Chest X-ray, PA view. Patient: 78 years old, sex M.
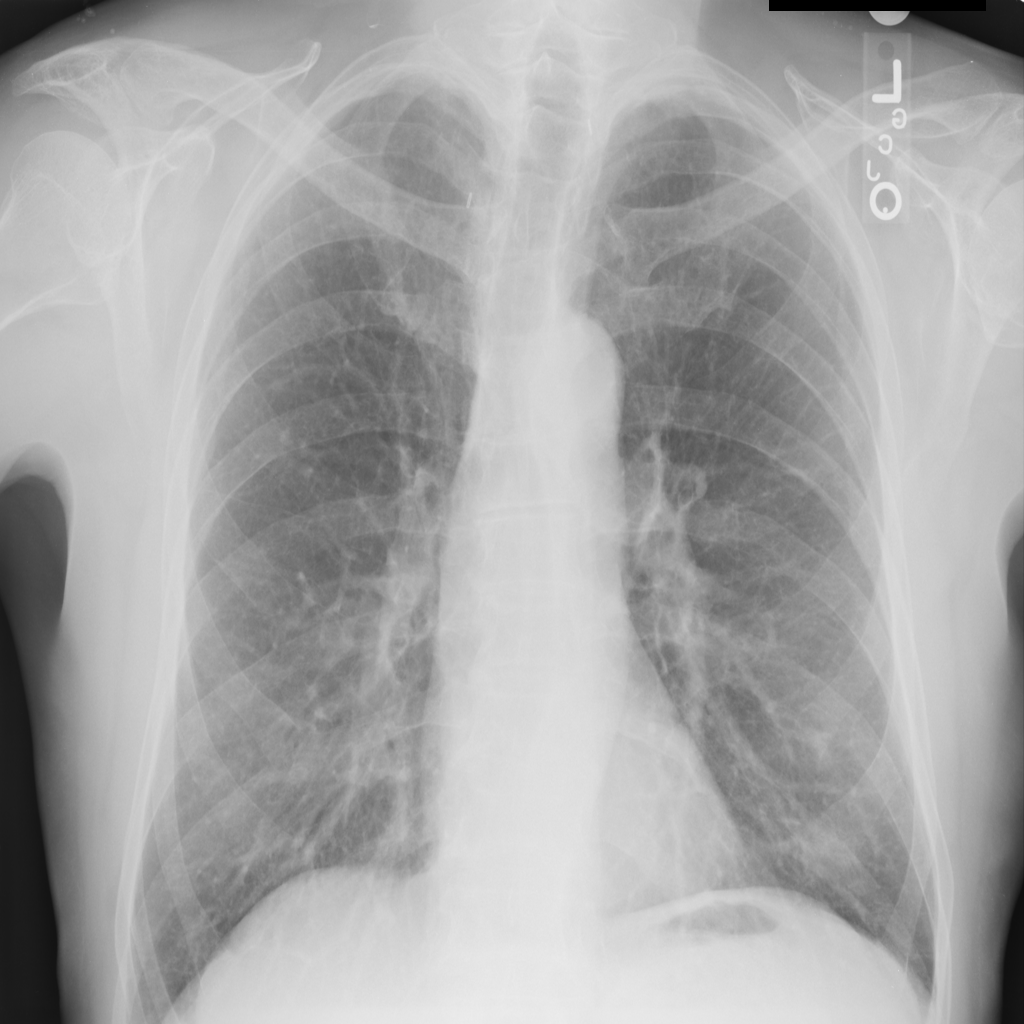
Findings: No Finding